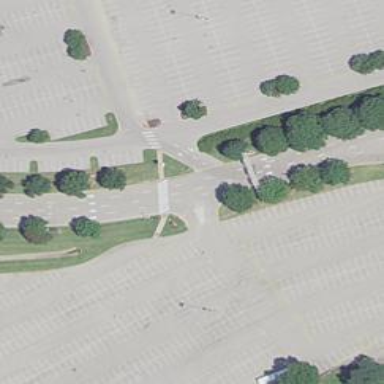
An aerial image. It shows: Pedestrian crossing with zebra markings on the footway.